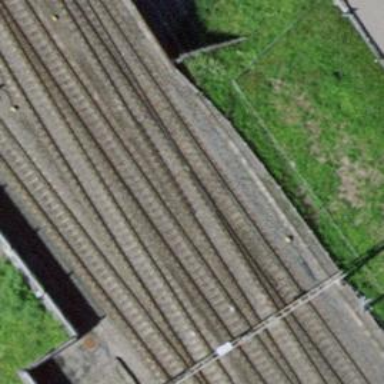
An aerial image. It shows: Single-track railway bridge with contact lines for electrification.